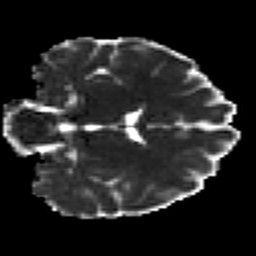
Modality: MD
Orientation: coronal
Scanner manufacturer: siemens
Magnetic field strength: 3 T
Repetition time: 7.8 s
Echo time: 0.09 s